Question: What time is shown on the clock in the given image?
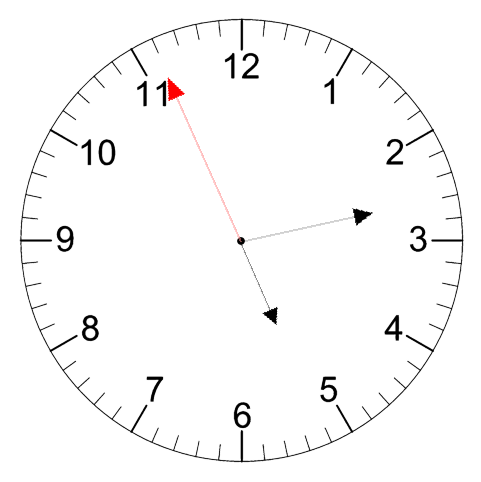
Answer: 05:12:56